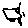
Label: car